Interaction volume radius: 10 \u00c5
Interaction volume height: 20 \u00c5
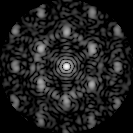
Disorder parameter: 0.5819